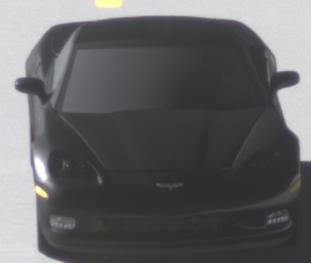
Make: Chevrolet
Model: Corvette Coupé
Detailed model: Corvette (C6) Coupé
Model produced from: 2005/02
Model produced until: 2008/03
Doors: 3
Color: black
Road condition: dry road
Daytime: morning or afternoon
Contrast: high contrast